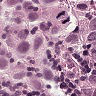
Metastatic tissue present: yes